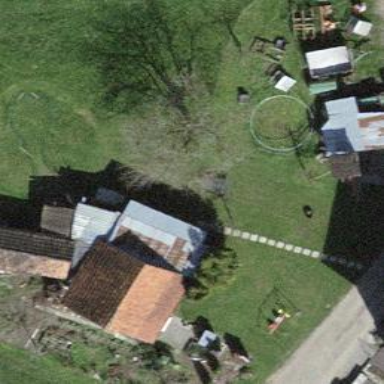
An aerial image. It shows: Farm.